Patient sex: M
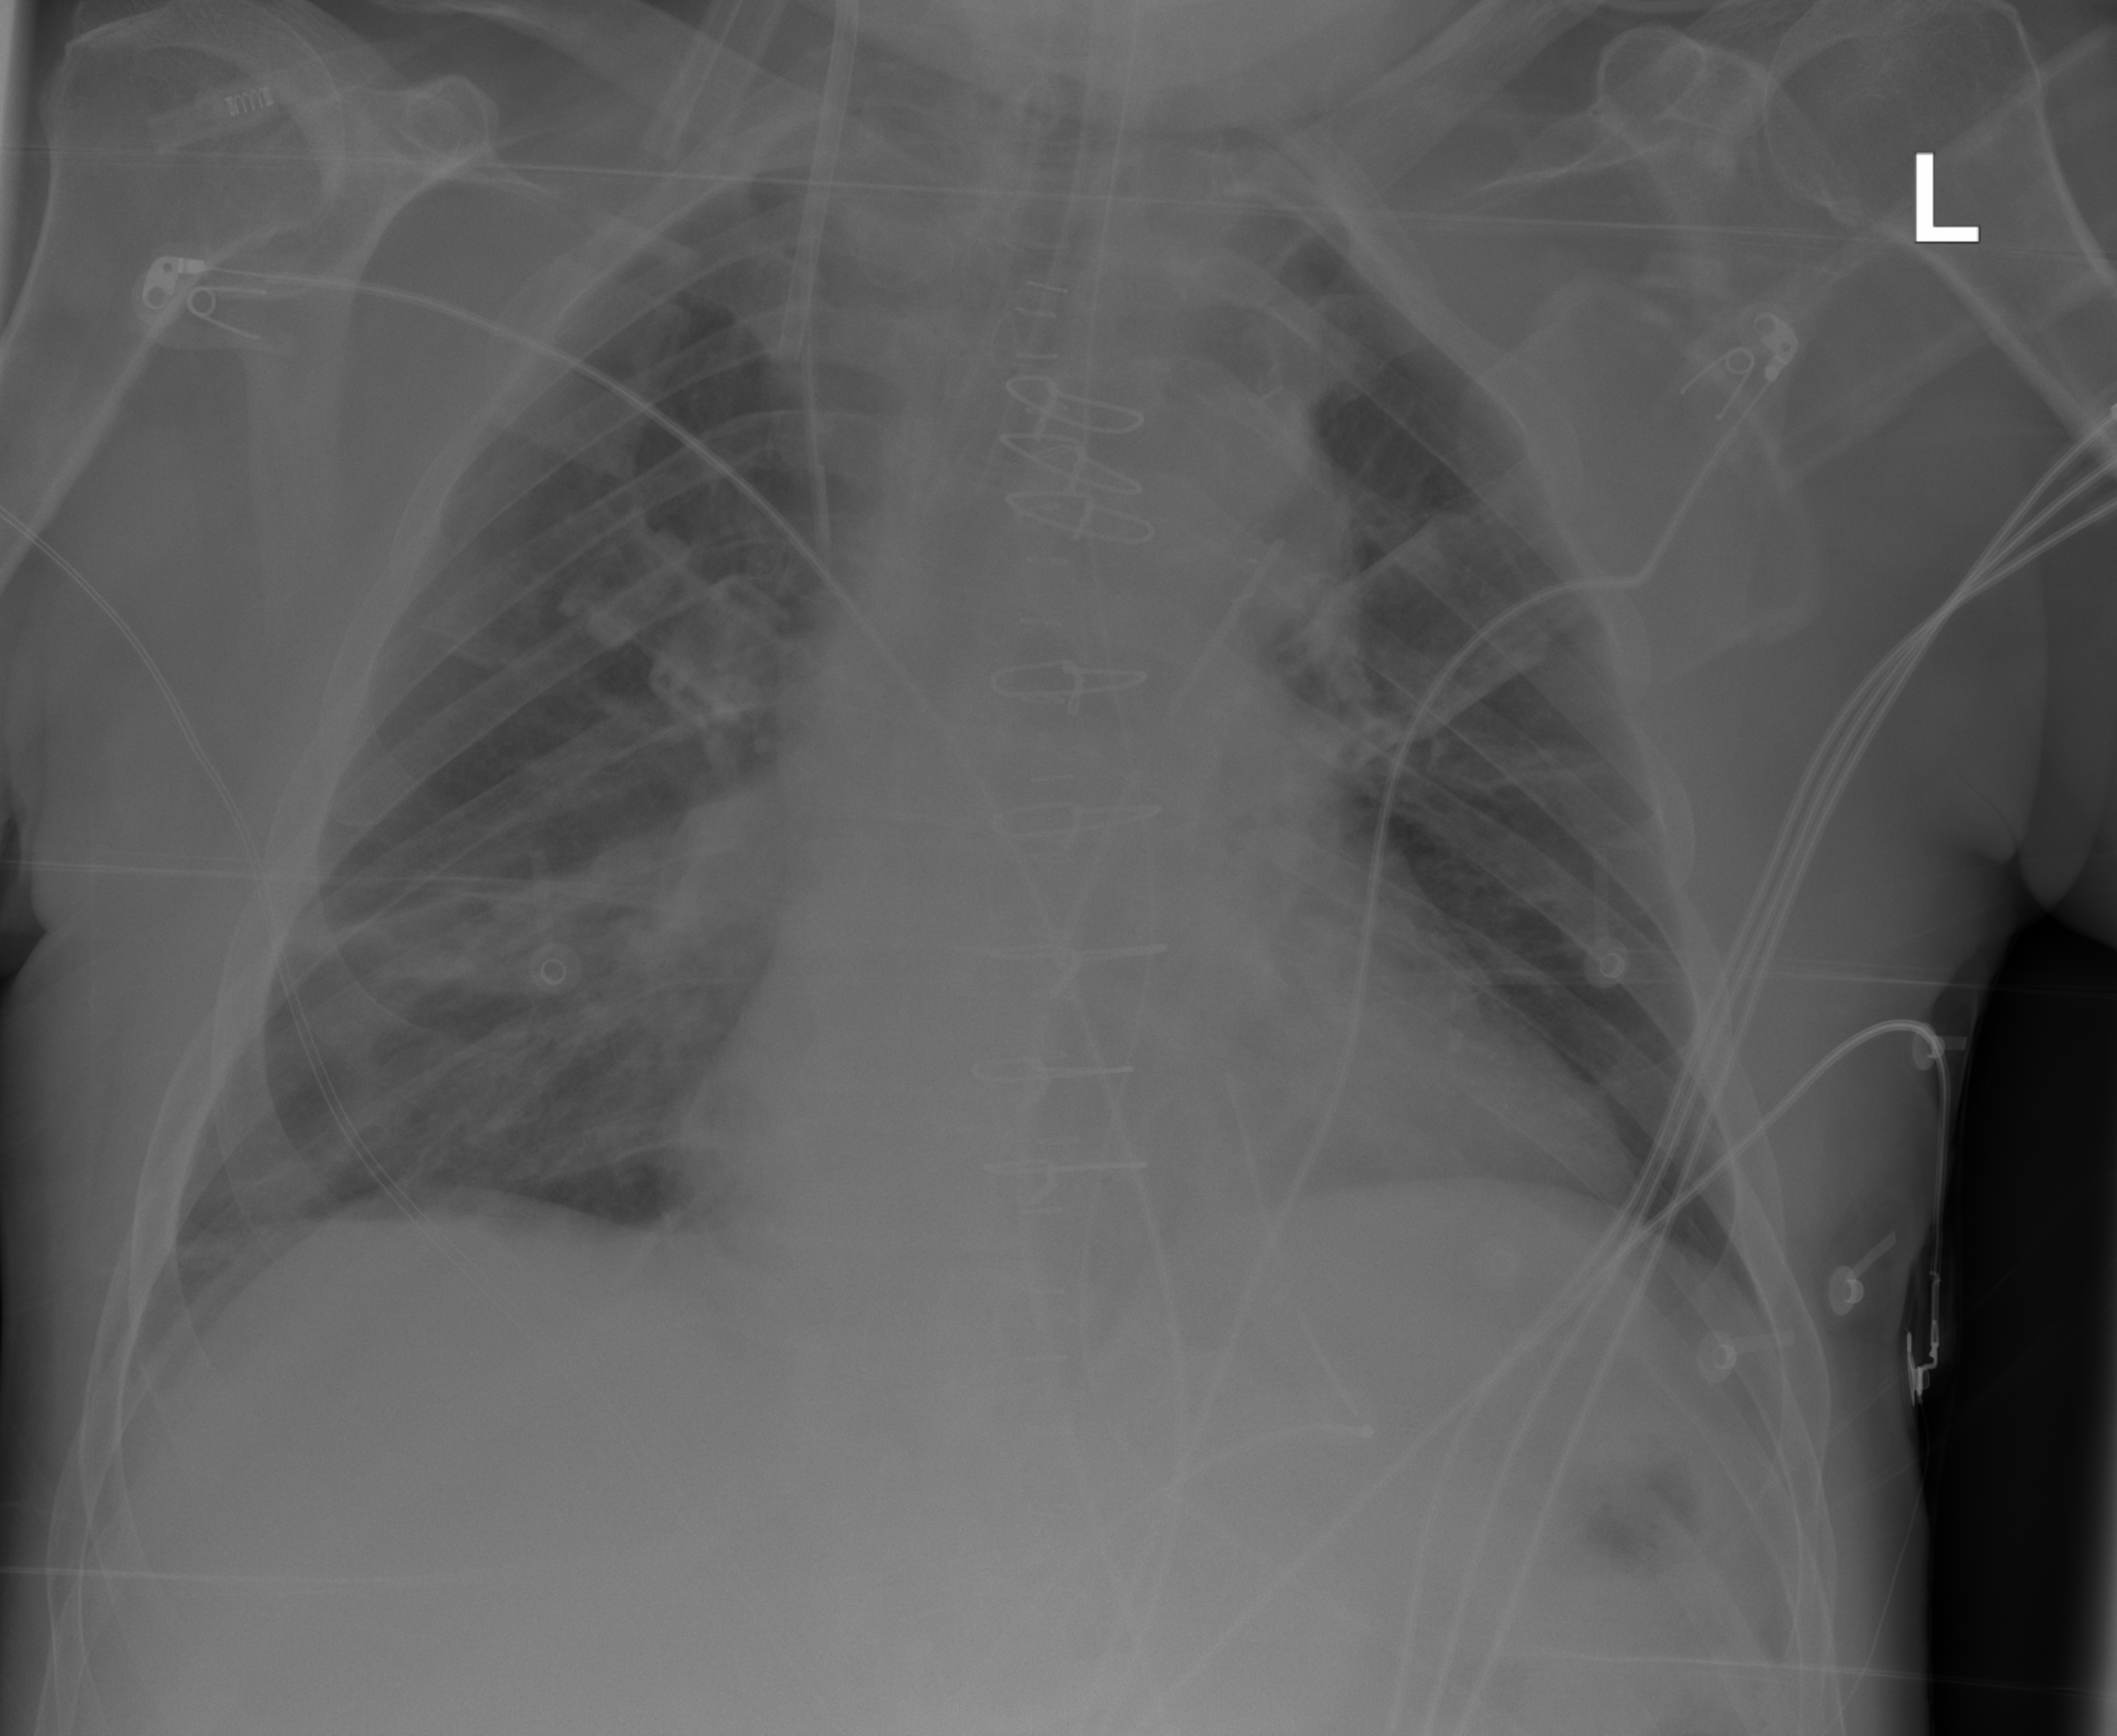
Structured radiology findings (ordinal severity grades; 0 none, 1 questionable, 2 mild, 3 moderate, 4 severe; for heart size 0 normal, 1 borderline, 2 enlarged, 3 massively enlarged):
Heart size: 0
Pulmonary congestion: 0
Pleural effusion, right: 0
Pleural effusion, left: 0
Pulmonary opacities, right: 0
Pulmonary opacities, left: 0
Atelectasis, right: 2
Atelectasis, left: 0